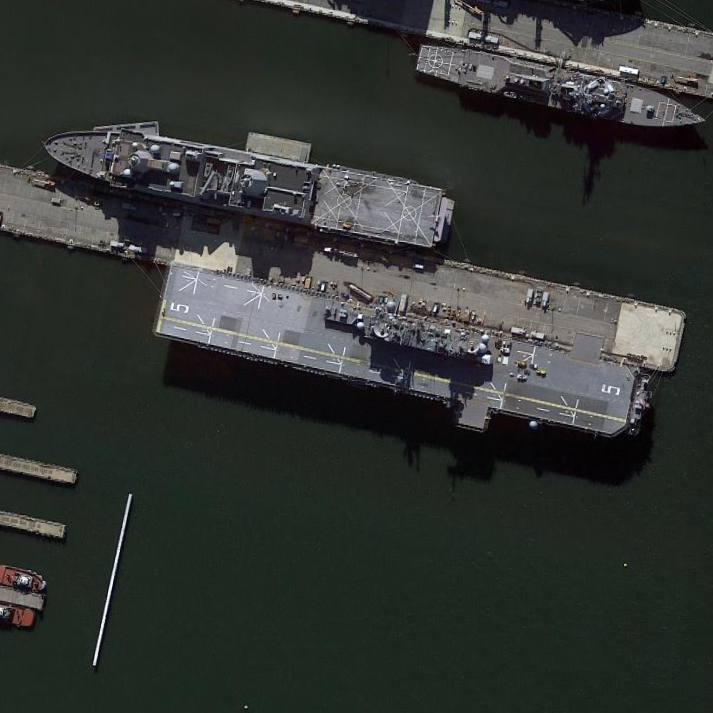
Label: assault